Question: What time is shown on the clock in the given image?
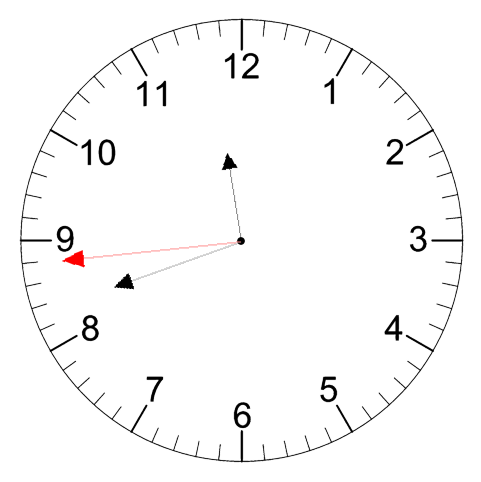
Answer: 11:41:44